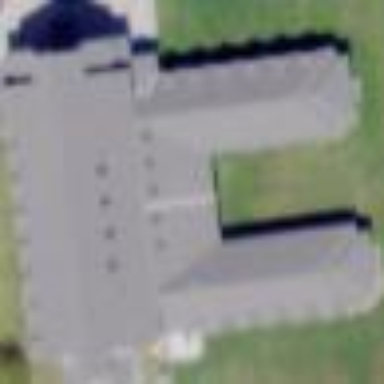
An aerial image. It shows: Religious building that is used as place of worship.